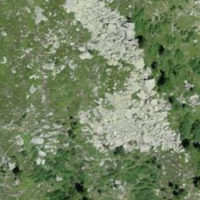
EUNIS habitat code: 26
Species observed at this site:
Phoenicurus ochruros
Nucifraga caryocatactes
Saxicola rubetra
Falco tinnunculus
Ptyonoprogne rupestris
Turdus torquatus
Periparus ater